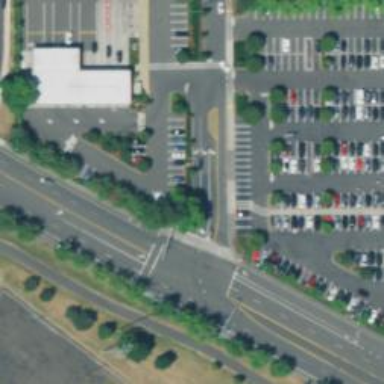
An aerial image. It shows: Asphalt road designated for service vehicles.